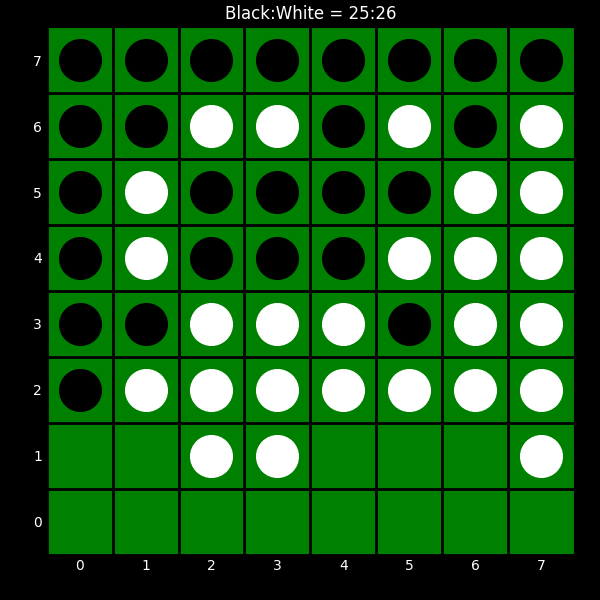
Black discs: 25
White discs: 26